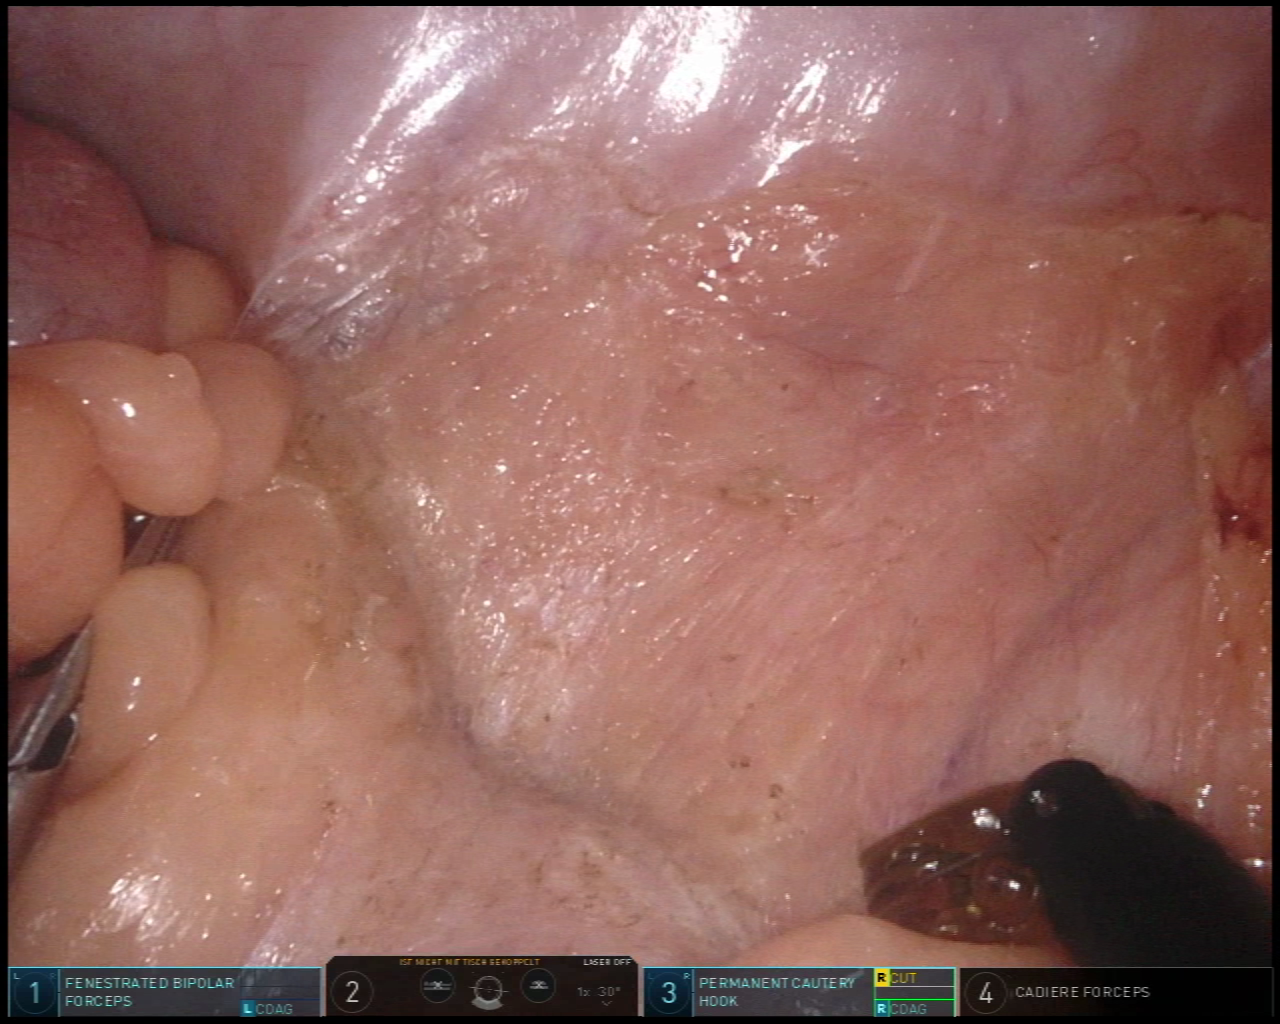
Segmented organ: abdominal_wall
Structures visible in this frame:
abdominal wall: yes
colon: yes
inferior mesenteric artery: no
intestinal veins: no
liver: no
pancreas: no
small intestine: no
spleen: no
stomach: no
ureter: no
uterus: no
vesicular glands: no